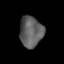
Tissue: lung
Cell type: T cells
Senescence score: 0.2428
Nuclear area (px): 699
Mean DAPI intensity: 95.127